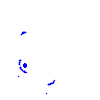
Particle: kaon